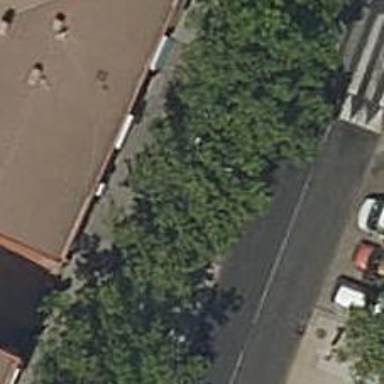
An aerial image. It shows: Bus stop with shelter. It is platform for public transport.